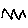
Label: zigzag